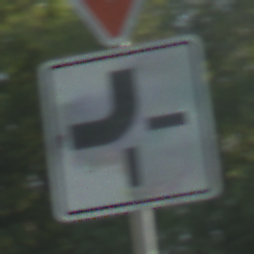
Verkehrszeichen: VerlaufVorfahrtsstrasse2
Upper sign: VorfahrtGewaehren
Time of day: SunriseSunset
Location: Outdoor (Suburban)
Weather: PartlyCloudy
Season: NotSpecified
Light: Natural